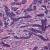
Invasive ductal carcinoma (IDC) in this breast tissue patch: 1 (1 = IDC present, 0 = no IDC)